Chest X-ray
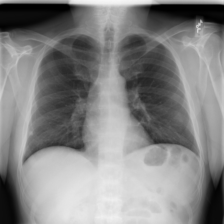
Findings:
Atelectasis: negative
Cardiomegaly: negative
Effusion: negative
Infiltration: positive
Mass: negative
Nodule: negative
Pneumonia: negative
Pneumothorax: negative
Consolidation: negative
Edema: negative
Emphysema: negative
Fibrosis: negative
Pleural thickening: negative
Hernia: negative